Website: crate-barrel
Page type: gifting
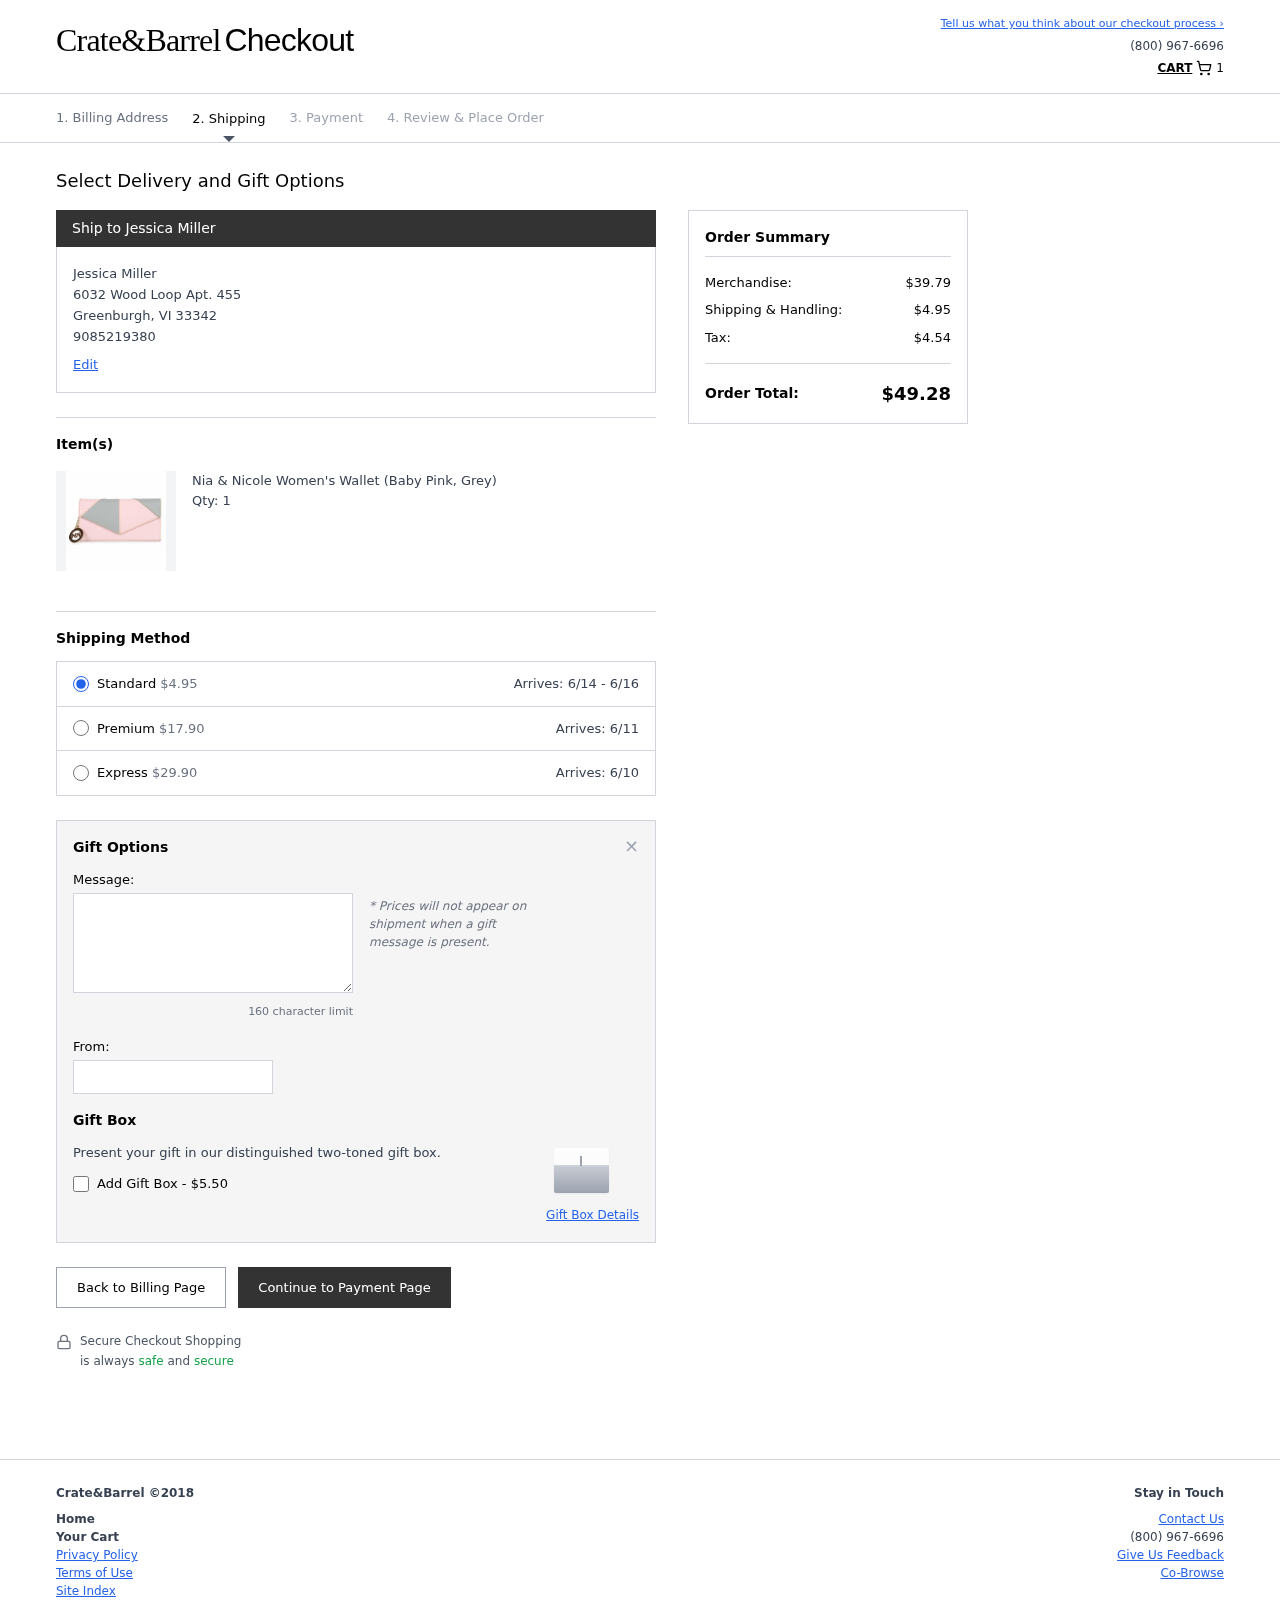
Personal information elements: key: PII_CITY
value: Greenburgh
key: PII_FULLNAME
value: Jessica Miller
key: PII_GIFT_FIRSTNAME
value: Steven
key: PII_GIFT_MESSAGE
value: Hey Steven! I saw this adorable wallet in baby pink and grey and thought it would be perfect for you. Just a little something to brighten your day. Enjoy!
Jessica
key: PII_PHONE
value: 9085219380
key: PII_POSTCODE
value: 33342
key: PII_STATE_ABBR
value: VI
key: PII_STREET
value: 6032 Wood Loop Apt. 455
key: PII_FULLNAME2
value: Jessica Miller
Product elements: key: PRODUCT1_NAME
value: Nia & Nicole Women's Wallet (Baby Pink, Grey)
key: PRODUCT1_QUANTITY
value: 1
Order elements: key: ORDER_NUM_ITEMS
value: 1
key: ORDER_SHIPPING_COST
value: $4.95
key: ORDER_DELIVERY_DATE_RANGE
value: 6/14 - 6/16
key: ORDER_PREMIUM_SHIPPING
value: $17.90
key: ORDER_PREMIUM_DATE
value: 6/11
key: ORDER_EXPRESS_SHIPPING
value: $29.90
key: ORDER_EXPRESS_DATE
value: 6/10
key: ORDER_SUBTOTAL
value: $39.79
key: ORDER_TAX
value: $4.54
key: ORDER_TOTAL
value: $49.28